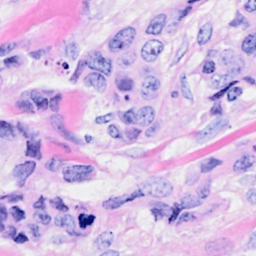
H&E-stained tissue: Breast